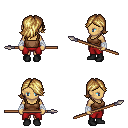
a pixel art fantasy rpg character, female body template, human, tanned skin, brown pirate shirt, red pants, blonde swoop hairstyle, white cloth bandages, black shoes, spear, four views (front, back, left, right), 2x2 character sprite sheet, small pixel art, hard edges, no anti-aliasing